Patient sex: F
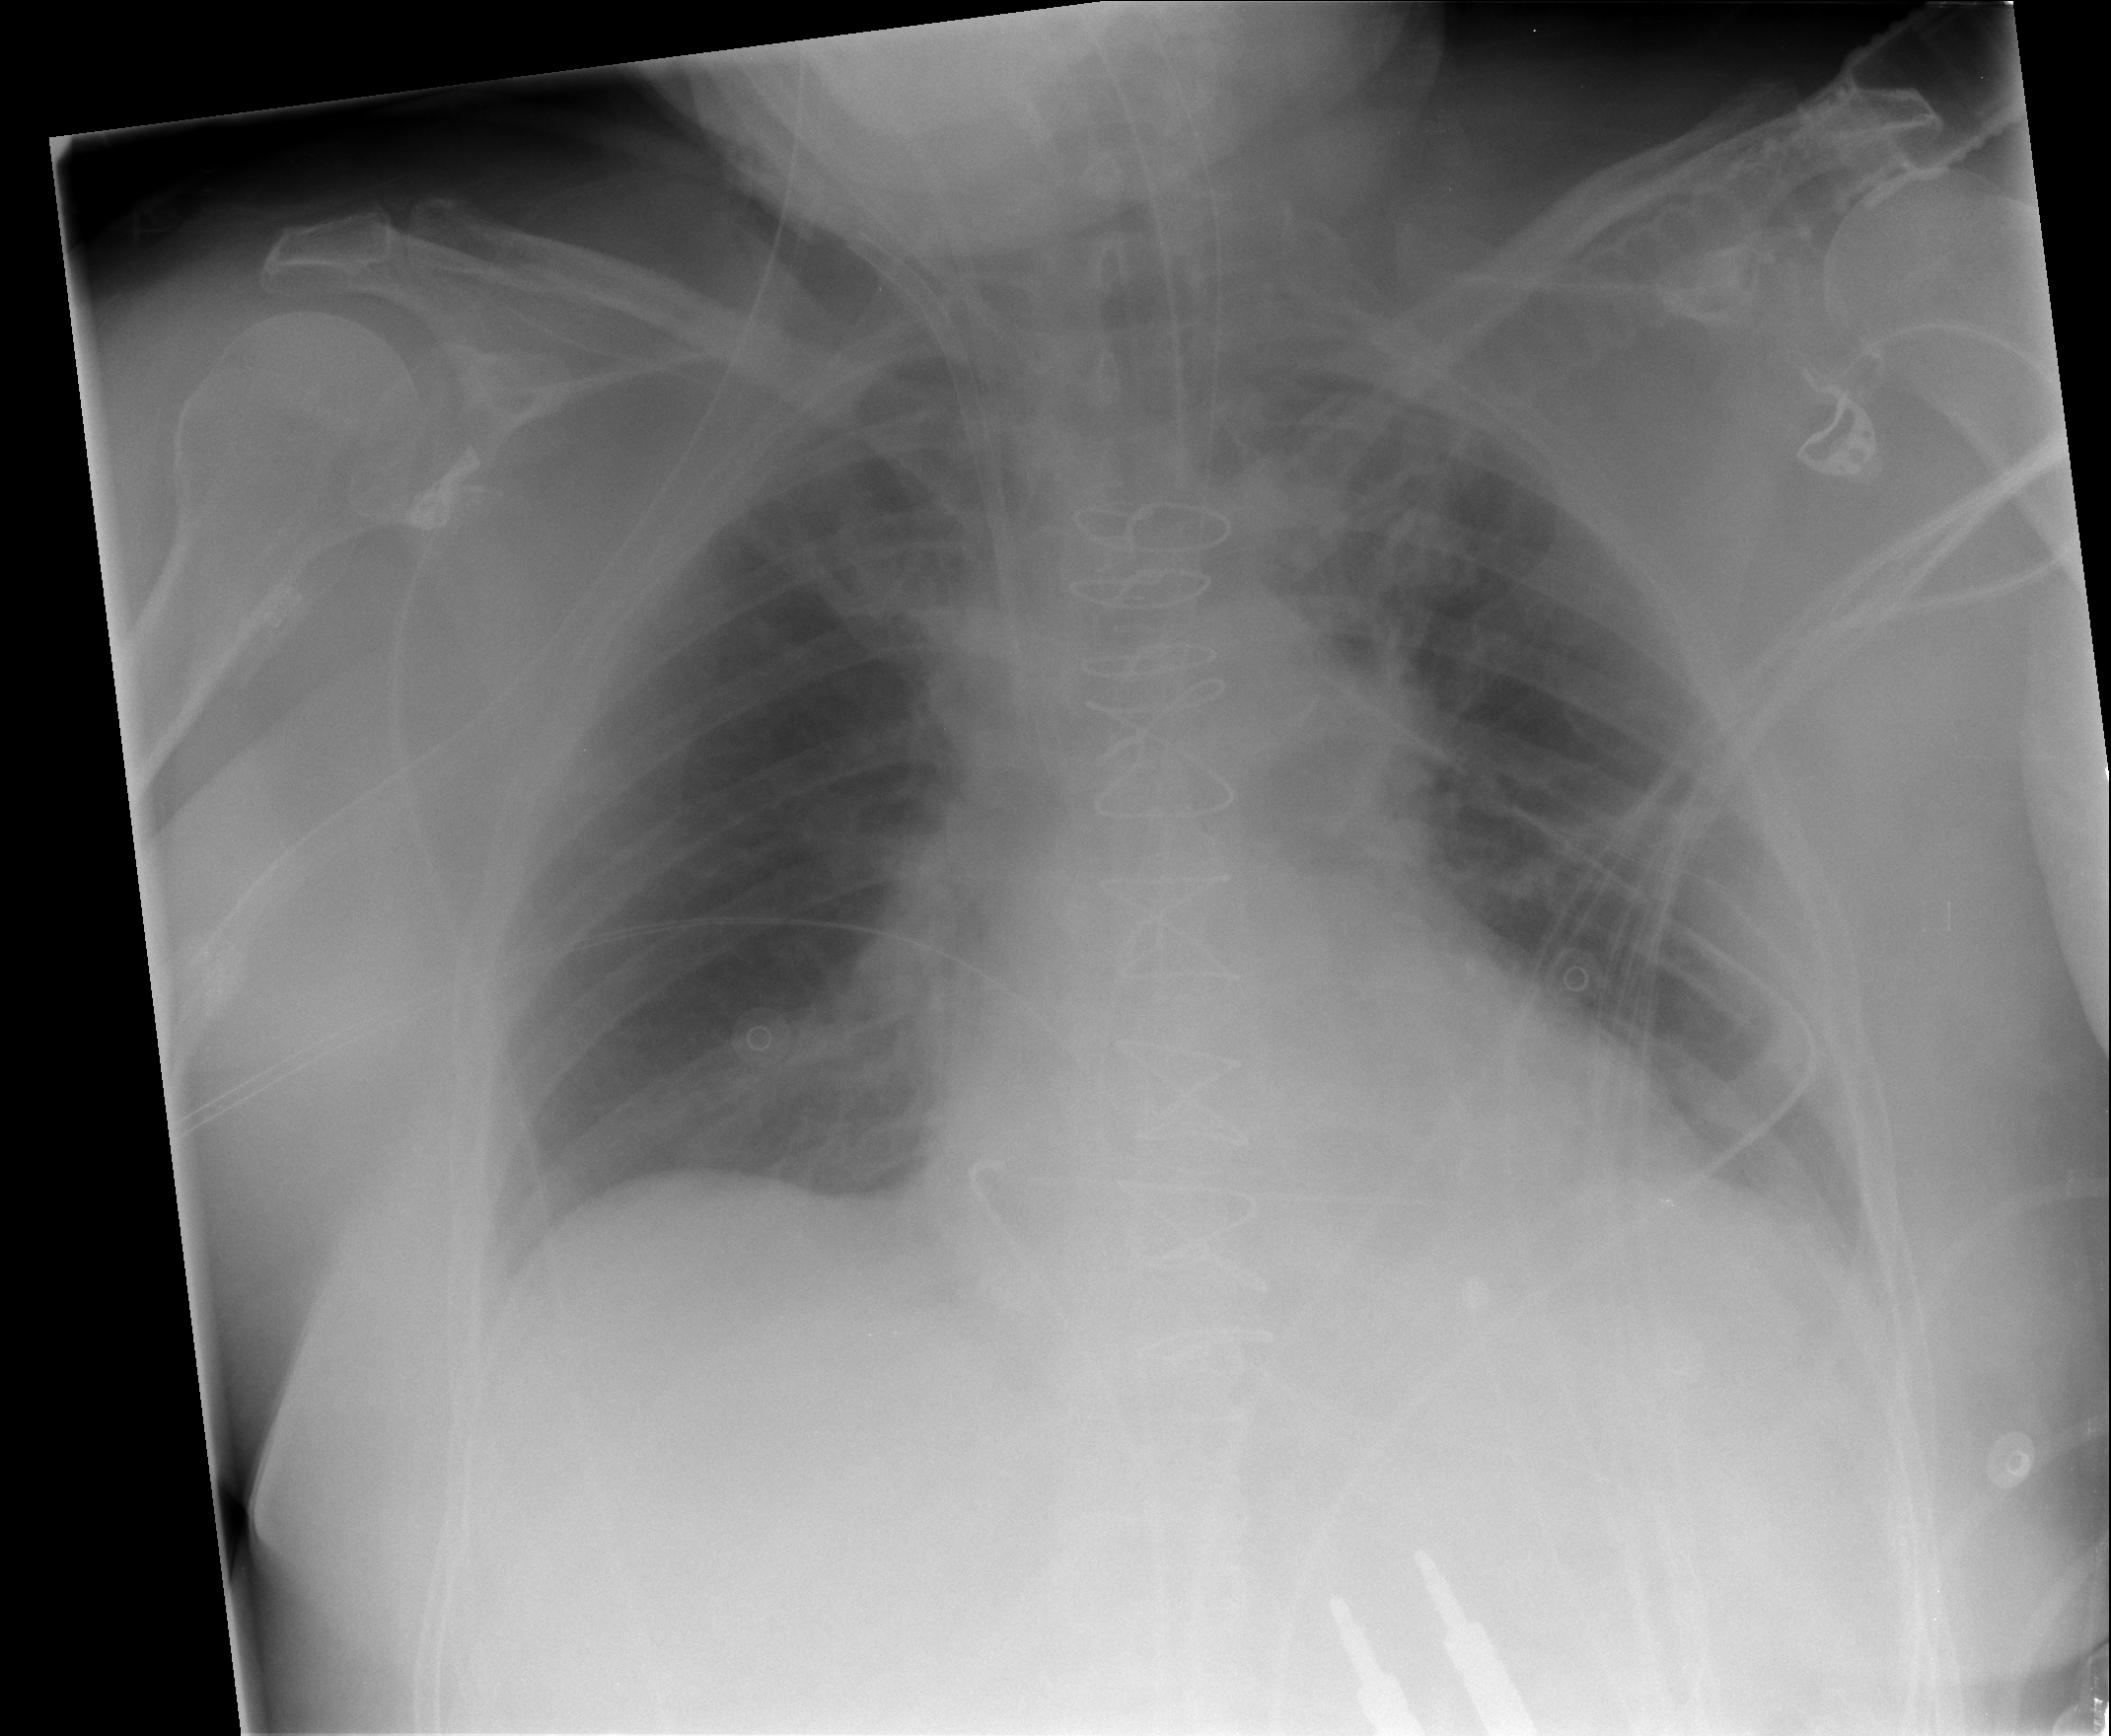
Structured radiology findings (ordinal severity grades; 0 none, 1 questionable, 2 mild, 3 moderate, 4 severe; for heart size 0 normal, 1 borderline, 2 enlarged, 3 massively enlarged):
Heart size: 0
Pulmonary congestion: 1
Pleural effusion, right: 1
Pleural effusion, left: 1
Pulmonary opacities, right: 0
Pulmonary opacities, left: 0
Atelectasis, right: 2
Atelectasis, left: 2